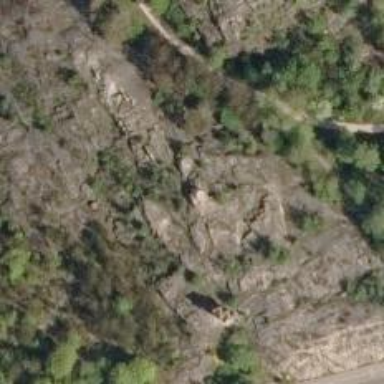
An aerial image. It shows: Natural cliff.